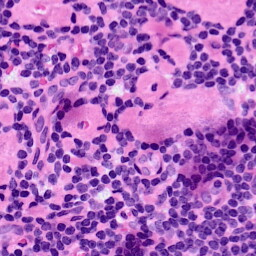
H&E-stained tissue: LymphNode